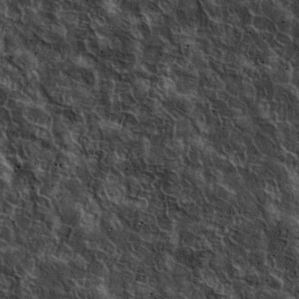
Label: non_frost